Field crop: tomato
Growth stage: 1
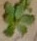
Species: solanum